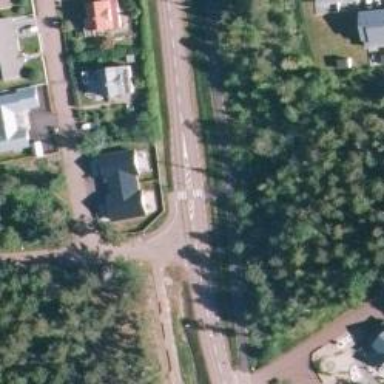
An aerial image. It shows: Cycleway.